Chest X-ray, PA view. Patient: 18 years old, sex F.
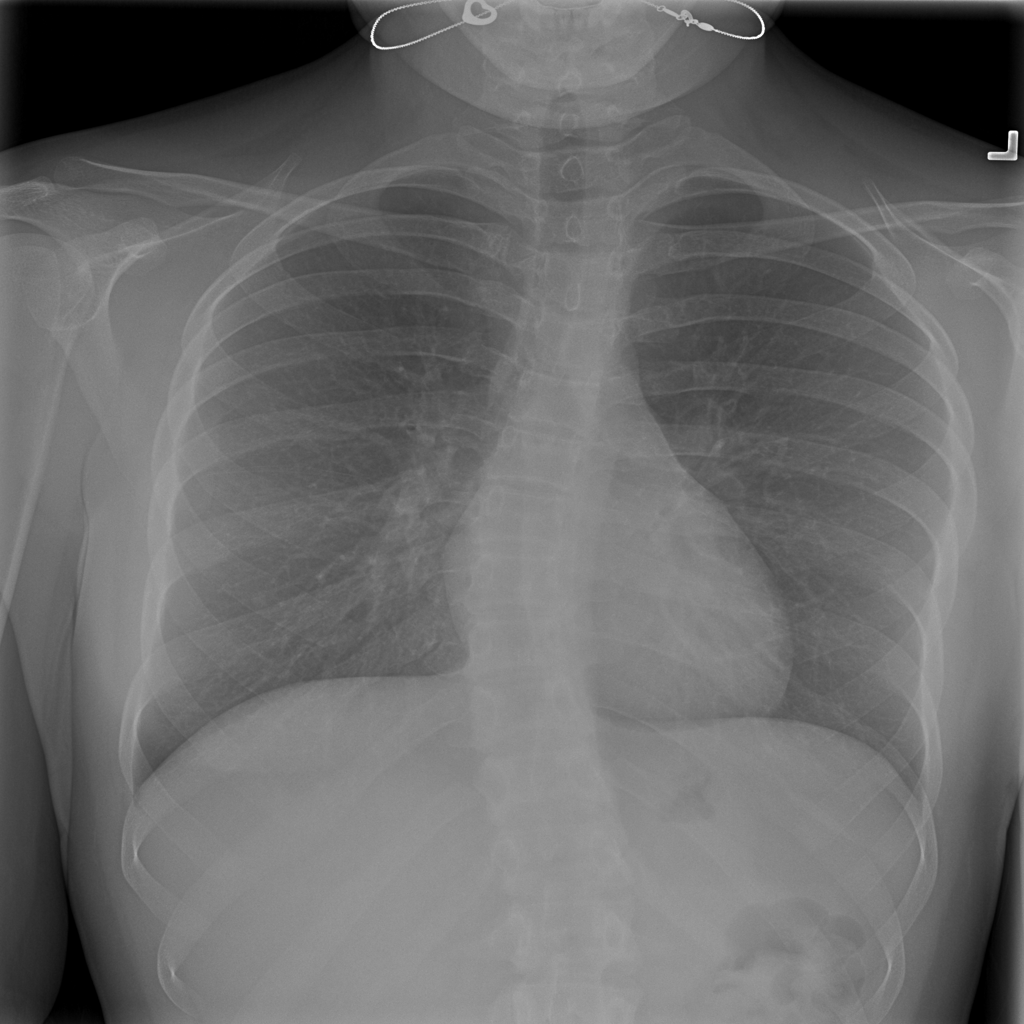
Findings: Infiltration